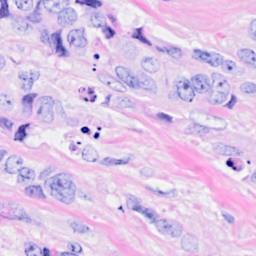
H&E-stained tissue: Breast